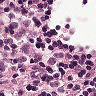
Metastatic tissue present: yes